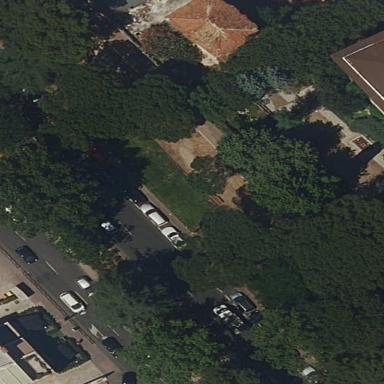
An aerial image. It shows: Garden with kerb barrier.